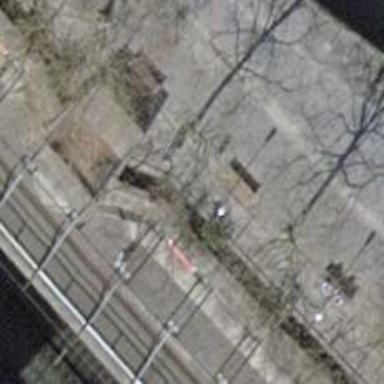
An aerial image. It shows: Public transport stop position along the railway.